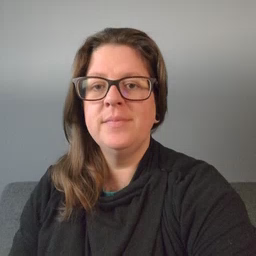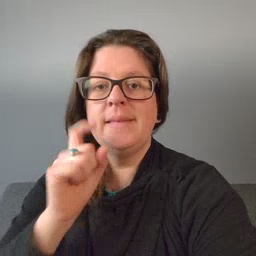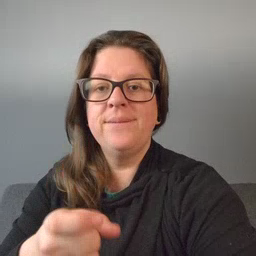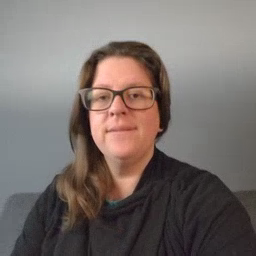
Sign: gift